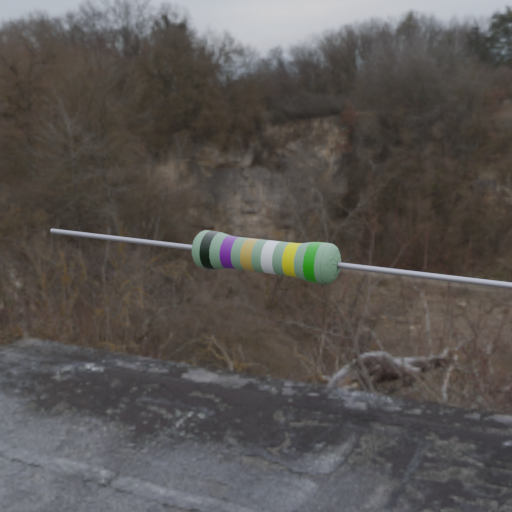
Resistor colour bands (in order): black, violet, gold, white, yellow, green